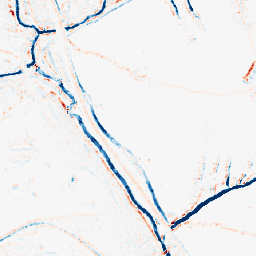
Category: morphological
Decomposition family: morphological_square
Decomposition parameters: operation: average
size: 5
Upsampling method: nearest
Upsampling parameters: scale: 2
Upsampling scale: 2